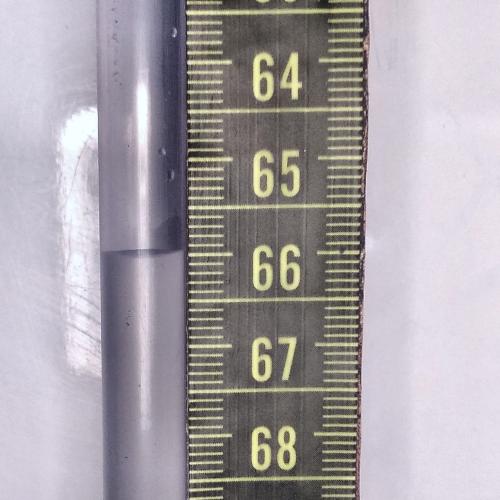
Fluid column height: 66.0 cm